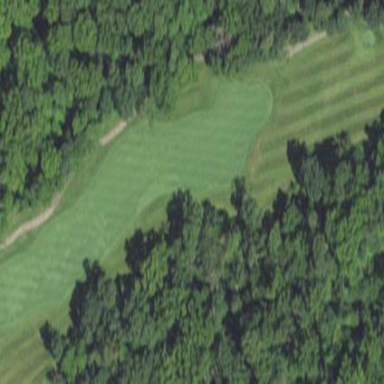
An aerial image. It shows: Grassy area designated as golf fairway.